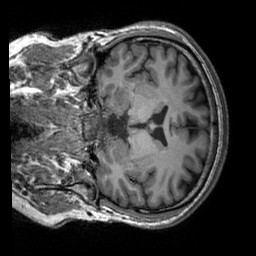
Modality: T1w
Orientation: coronal
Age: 33
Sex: male
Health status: healthy
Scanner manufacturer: siemens
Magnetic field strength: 3 T
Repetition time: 2.3 s
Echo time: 0.00303 s